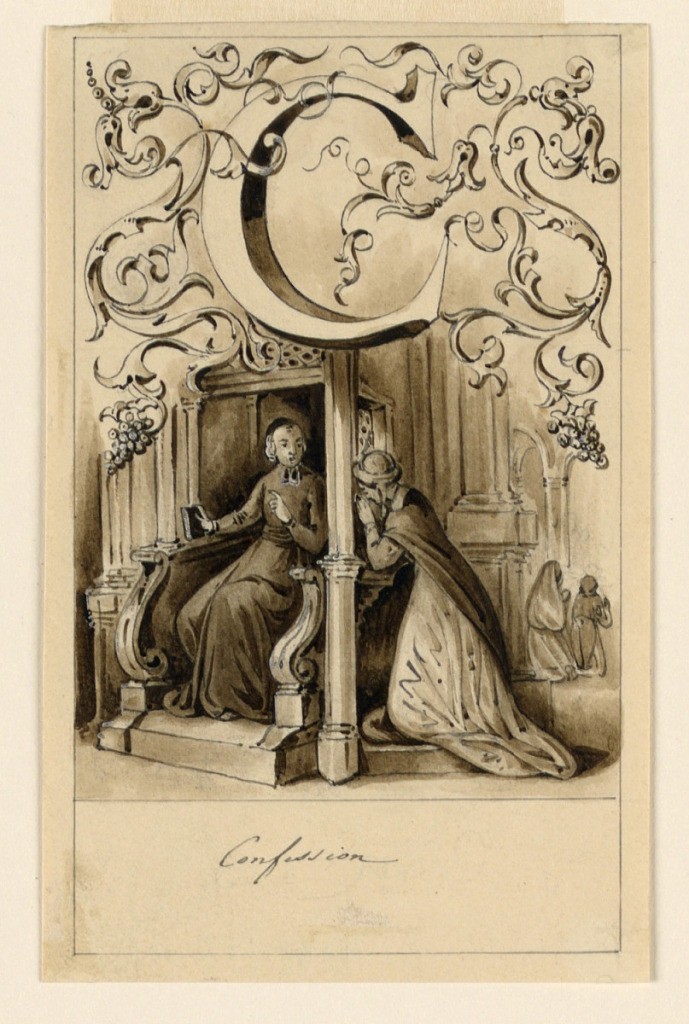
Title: Design for the letter C of a pictorial alphabet: Confession
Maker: Victor Vincent Adam, French, 1801 – 1866
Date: ca. 1830
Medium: Graphite, pen and bistre ink, brush and ink wash, with white heightening on cream paper.
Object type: Drawing
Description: Letter above, flanked by intertwining rinceau.